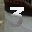
Label: 3